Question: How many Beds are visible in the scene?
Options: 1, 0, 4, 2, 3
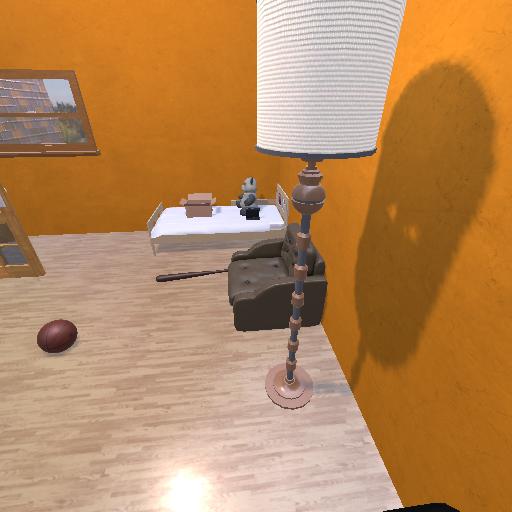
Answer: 1